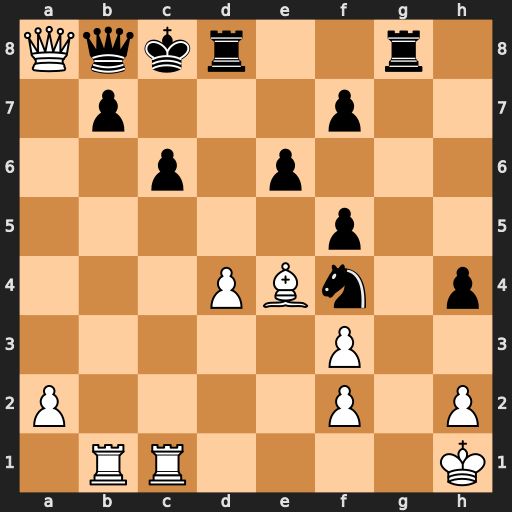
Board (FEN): Qqkr2r1/1p3p2/2p1p3/5p2/3PBn1p/5P2/P4P1P/1RR4K
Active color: w
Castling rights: -
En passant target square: -
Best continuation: Rxc6+ Kd7 Rxb7+